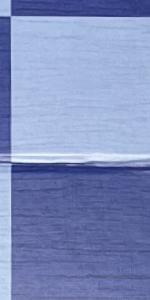
Label: Empty